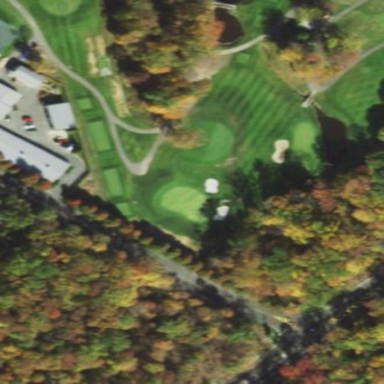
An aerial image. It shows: Golf fairway surrounded by grass.